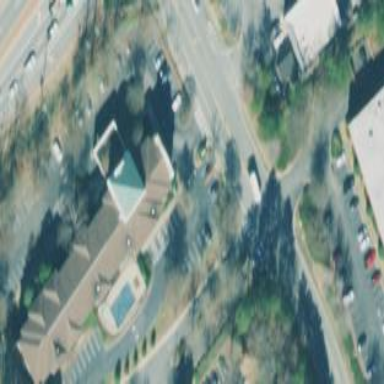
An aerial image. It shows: Hotel building.